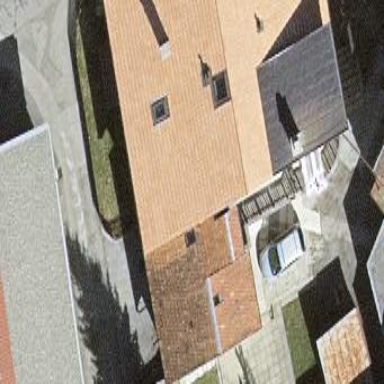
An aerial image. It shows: Gabled building.